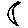
Label: moon